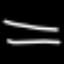
Label: line